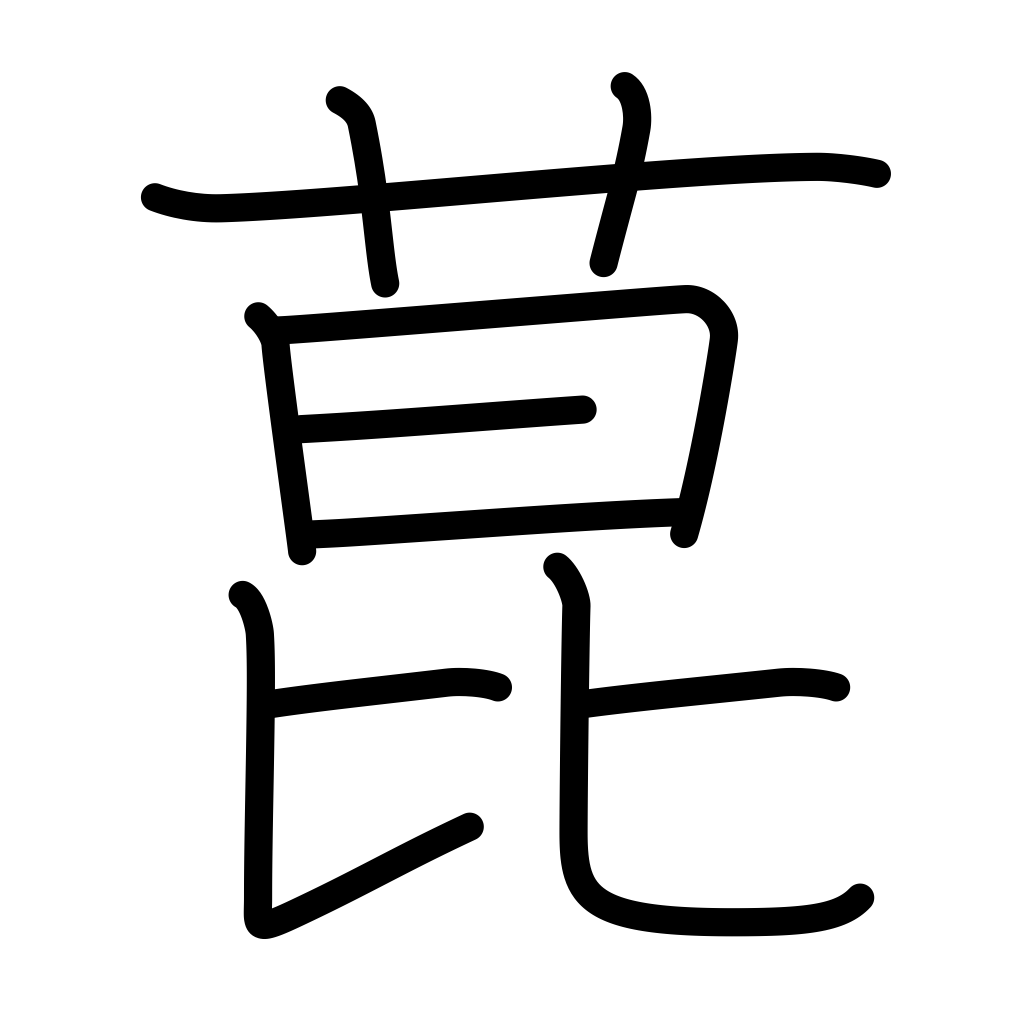
Meaning: a kind of fragrant herb